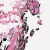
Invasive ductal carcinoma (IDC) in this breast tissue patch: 0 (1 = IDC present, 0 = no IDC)